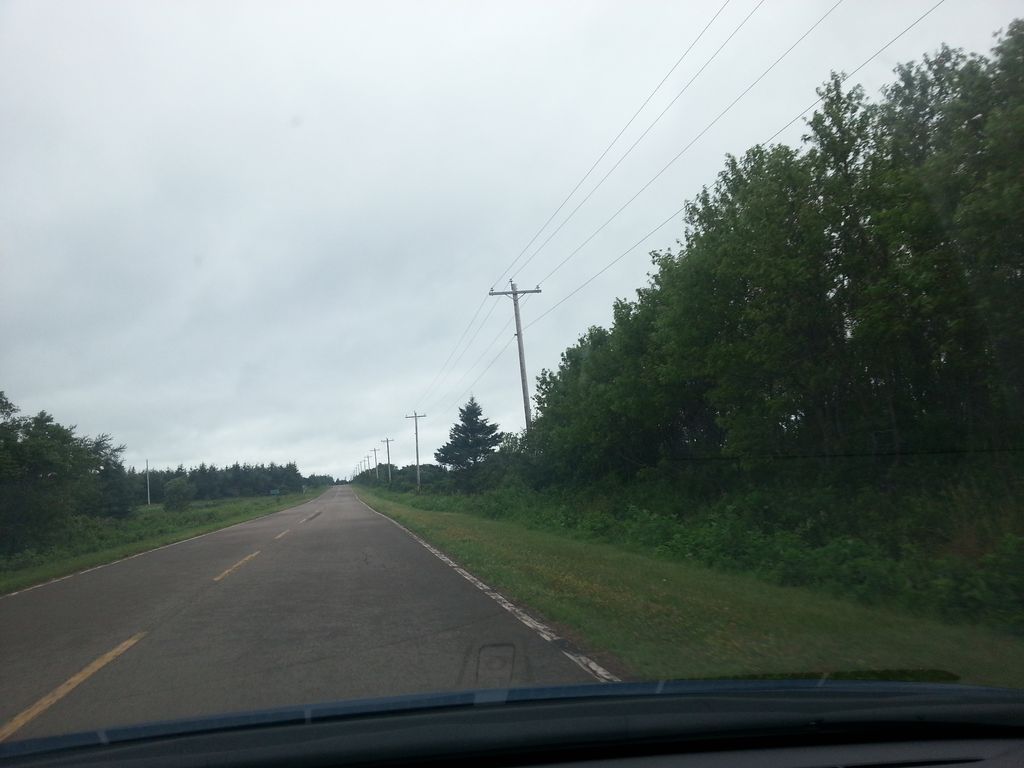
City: charlottetown